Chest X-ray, PA view. Patient: 33 years old, sex F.
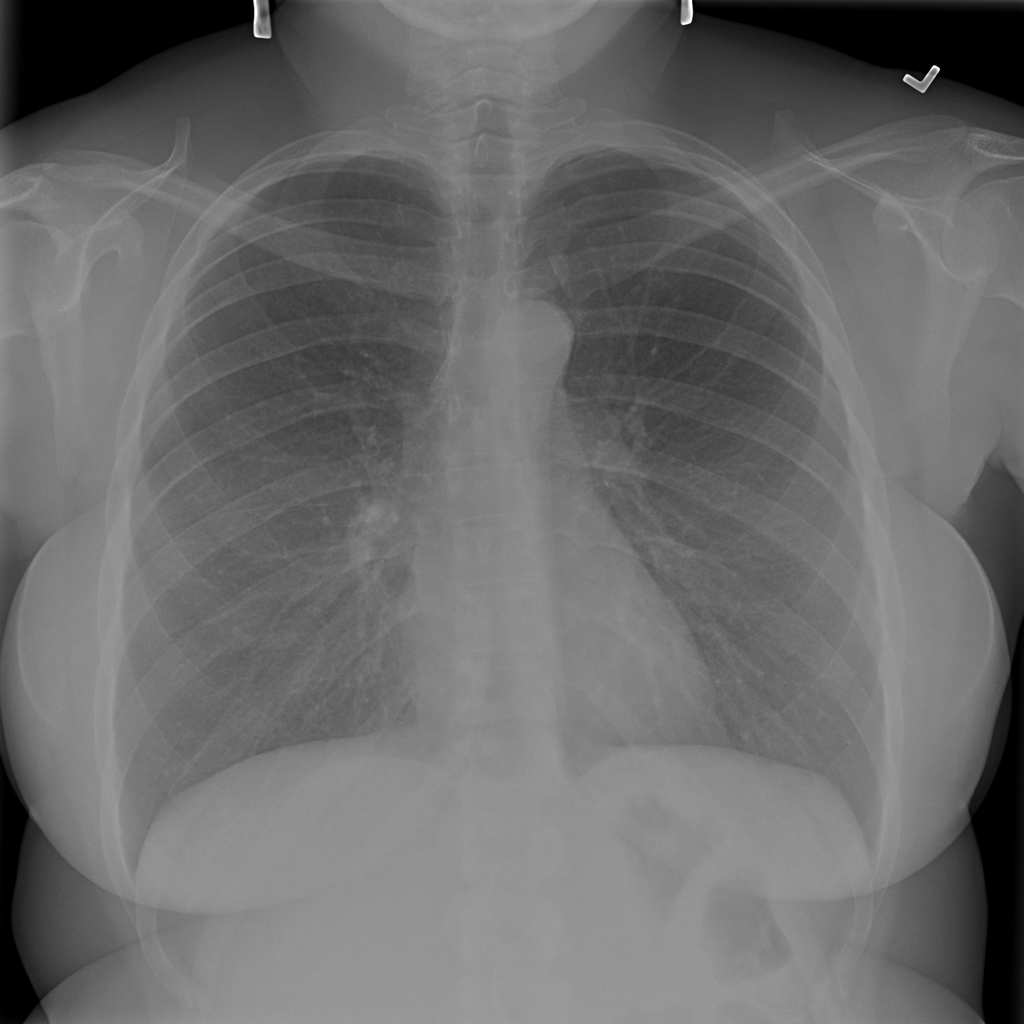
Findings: No Finding